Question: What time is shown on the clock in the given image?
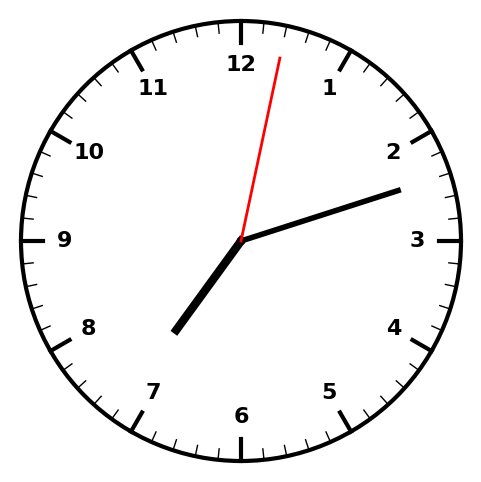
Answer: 07:12:02